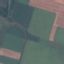
Label: AnnualCrop